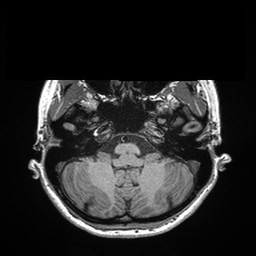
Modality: T1w
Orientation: coronal
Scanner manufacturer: siemens
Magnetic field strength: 3 T
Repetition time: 2.3 s
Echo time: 0.00298 s